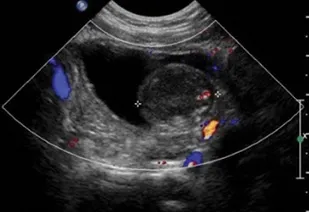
A
) Incidentally discovered urinary bladder mass.
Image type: radiology (ultrasound)